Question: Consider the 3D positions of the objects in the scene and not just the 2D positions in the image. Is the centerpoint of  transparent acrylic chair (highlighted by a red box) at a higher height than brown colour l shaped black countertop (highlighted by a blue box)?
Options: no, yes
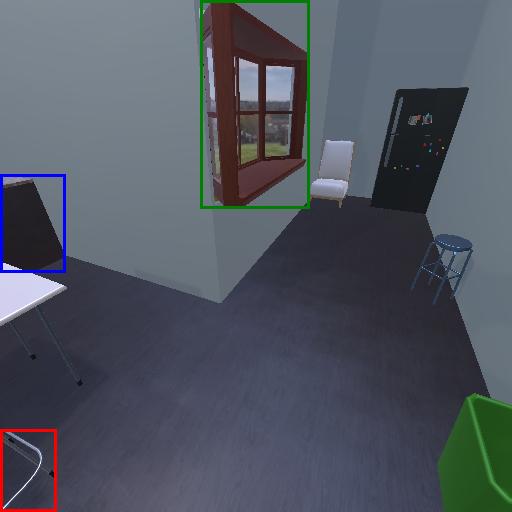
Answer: no